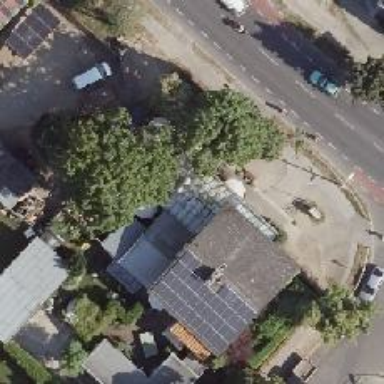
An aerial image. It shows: Cafe.